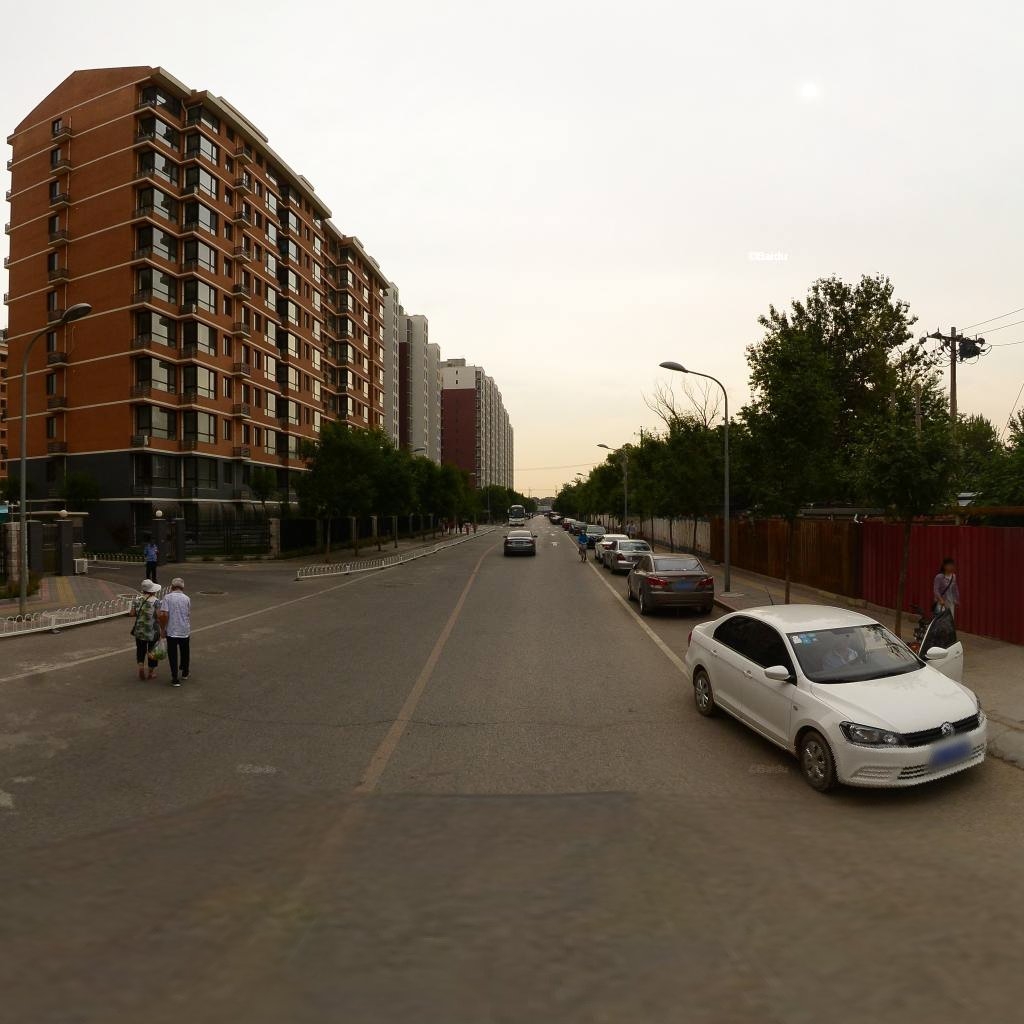
Region: Haidian
Road damage annotations: transverse crack